Interaction volume radius: 10 \u00c5
Interaction volume height: 20 \u00c5
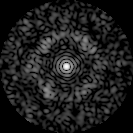
Disorder parameter: 0.7371